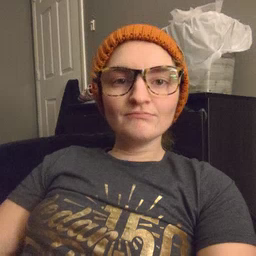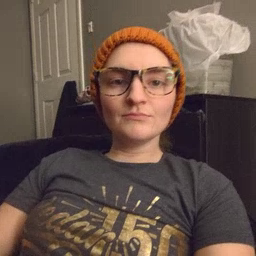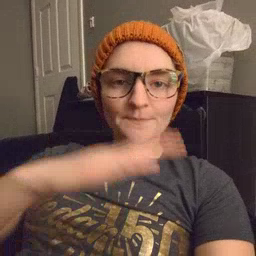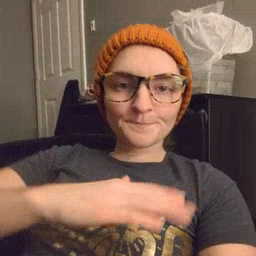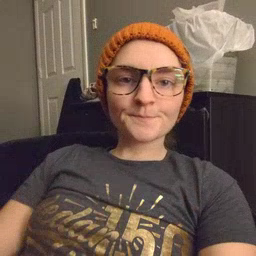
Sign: table